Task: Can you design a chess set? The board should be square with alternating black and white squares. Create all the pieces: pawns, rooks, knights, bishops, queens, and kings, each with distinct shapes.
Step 2897:
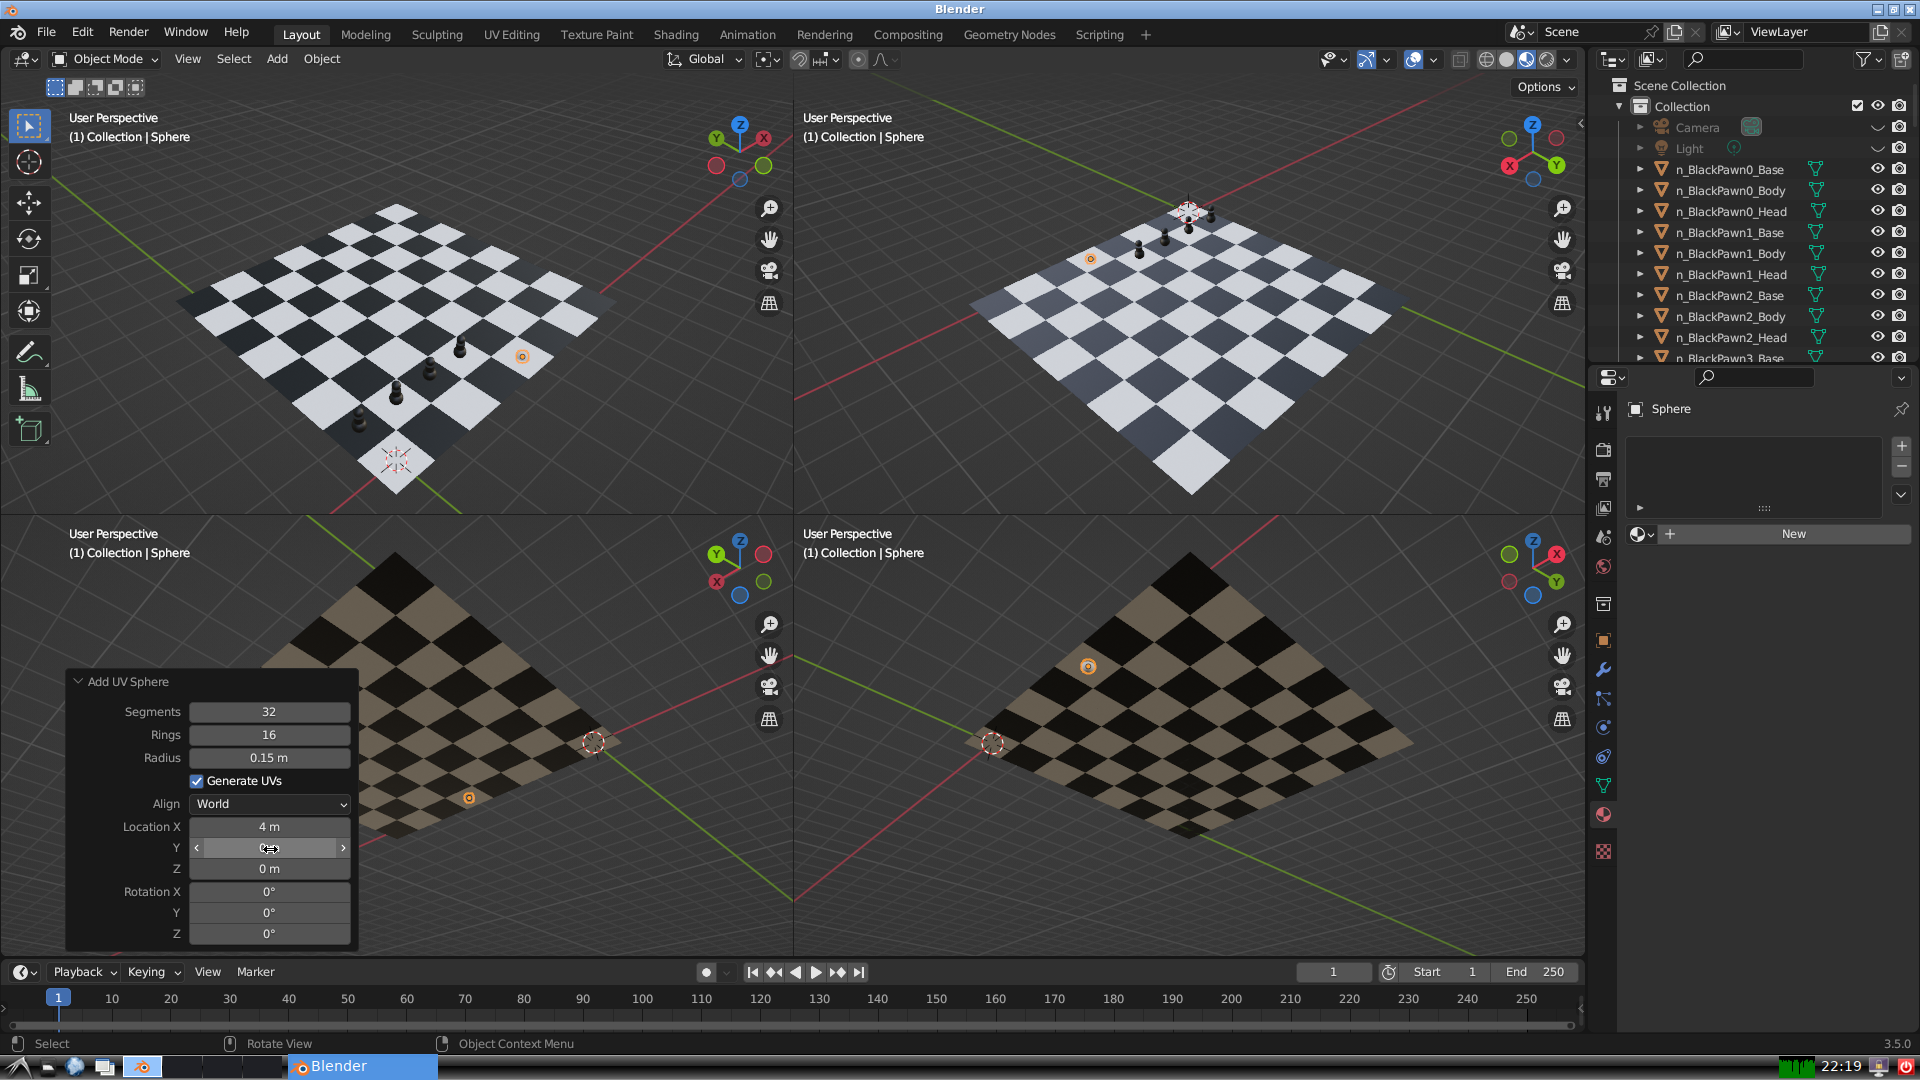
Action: click: no